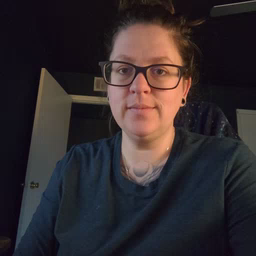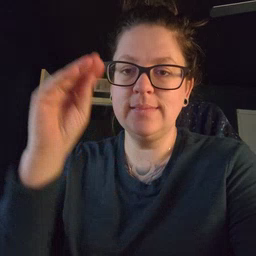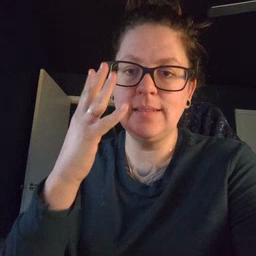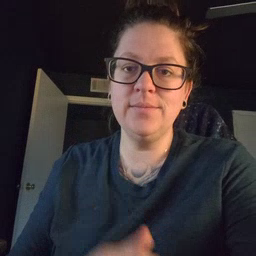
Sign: sun